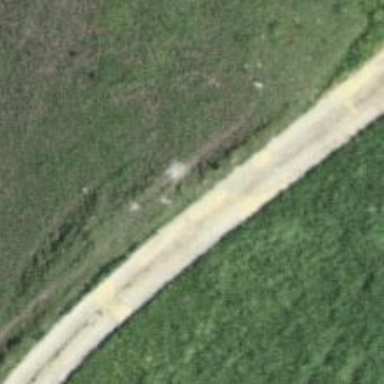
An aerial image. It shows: Gravel driveway for service vehicles.